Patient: sex M, age 48
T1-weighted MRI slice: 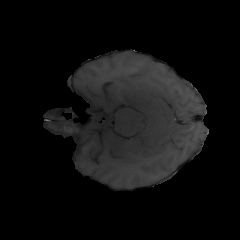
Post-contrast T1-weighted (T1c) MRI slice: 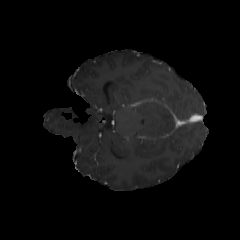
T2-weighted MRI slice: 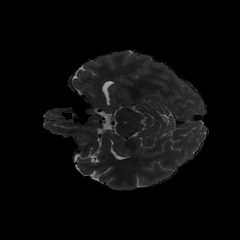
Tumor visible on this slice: no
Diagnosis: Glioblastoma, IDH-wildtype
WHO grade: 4